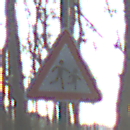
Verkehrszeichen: KinderLinks
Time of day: SunriseSunset
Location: Outdoor (Nature)
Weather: Clear
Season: Winter
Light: Natural